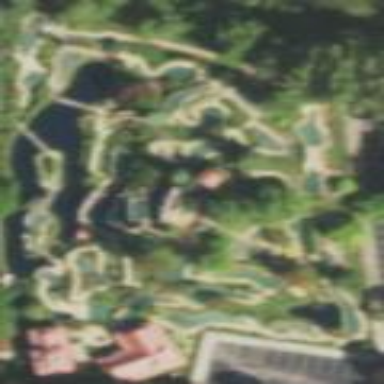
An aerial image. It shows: Miniature golf leisure land.